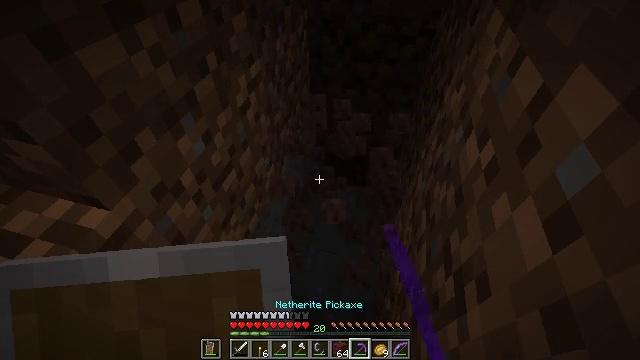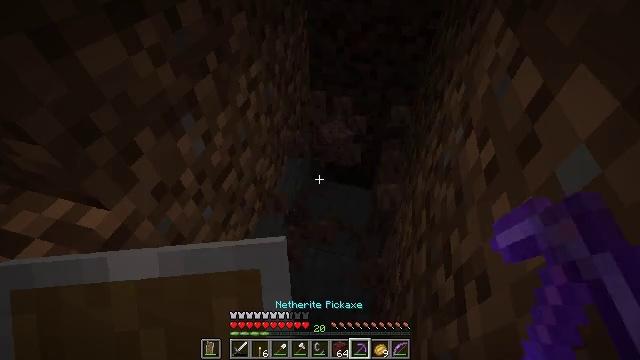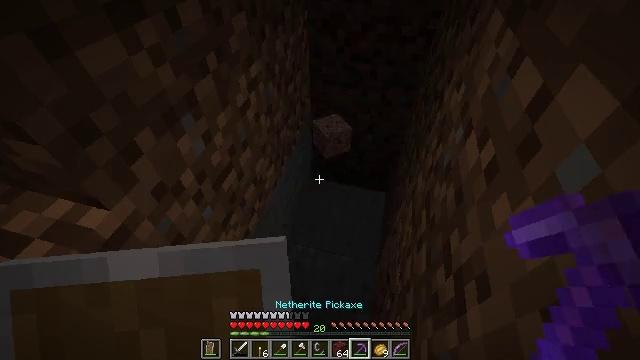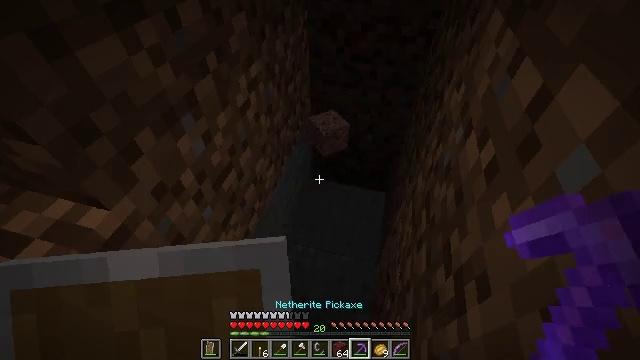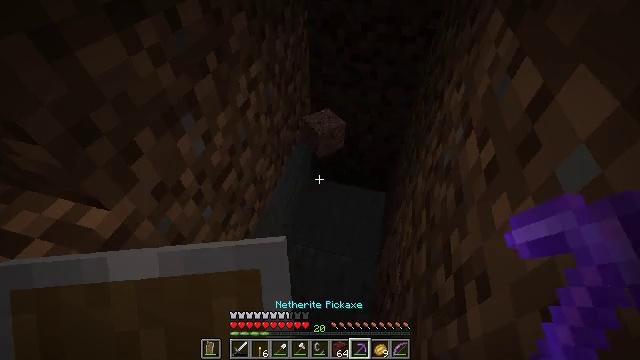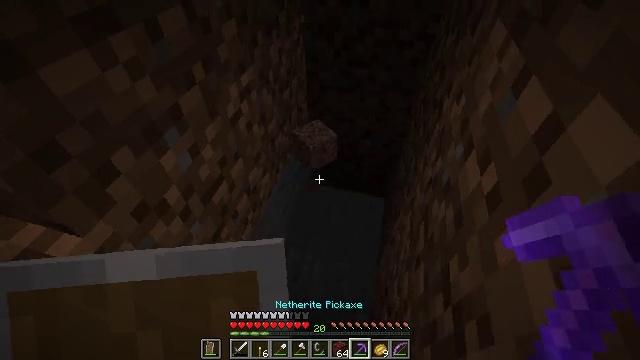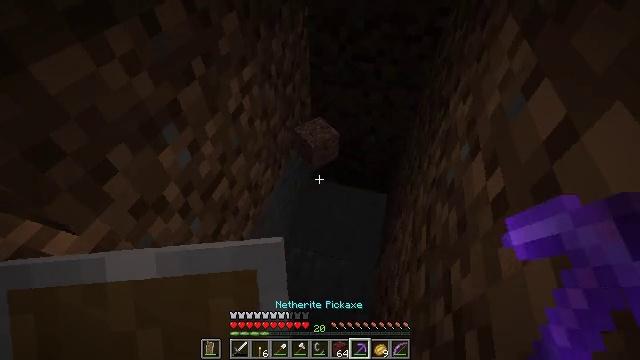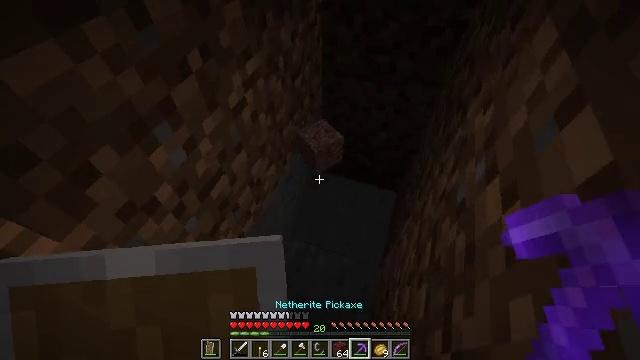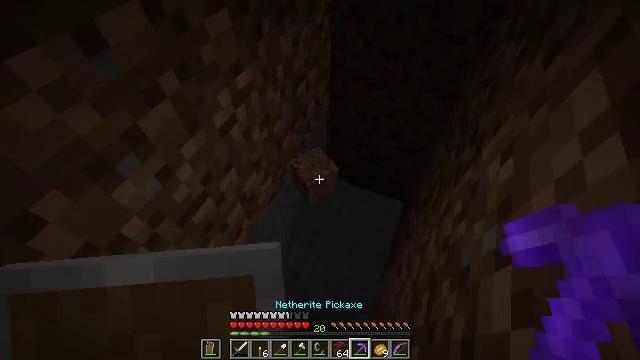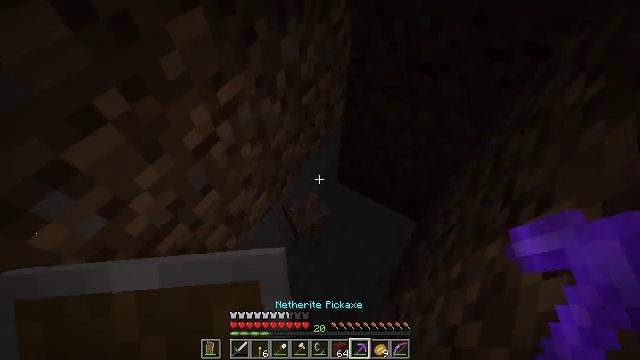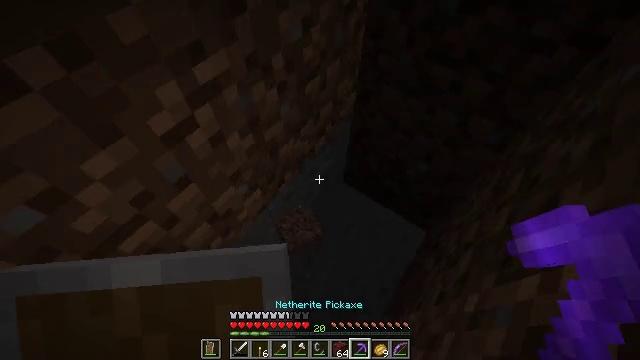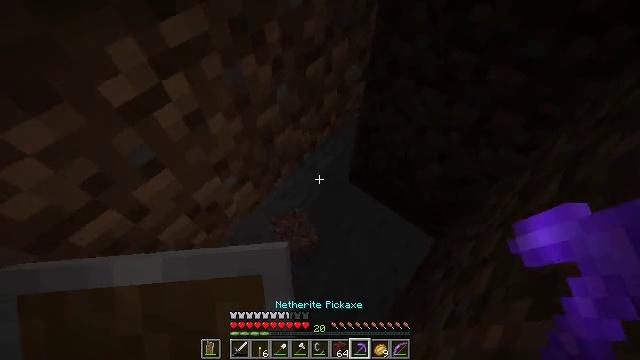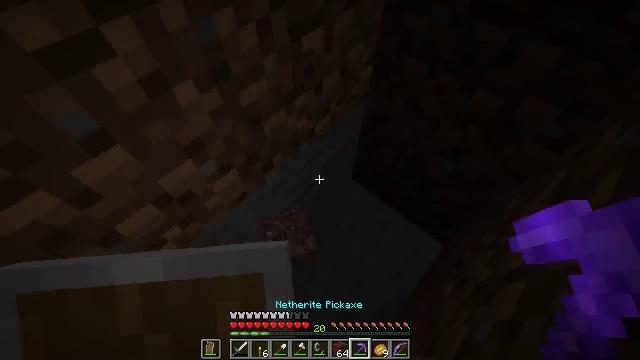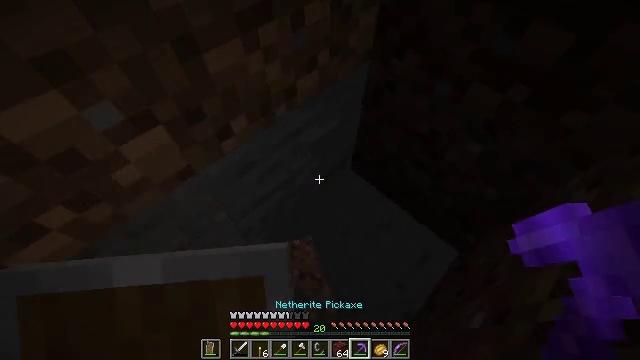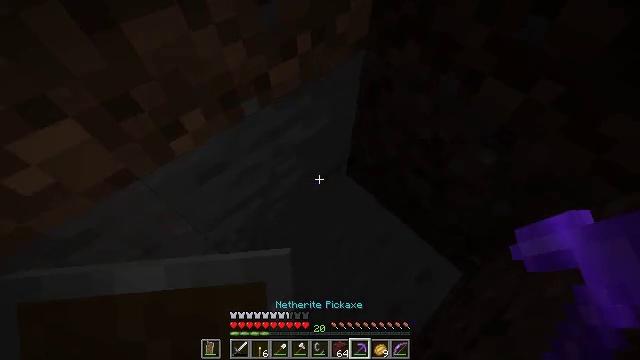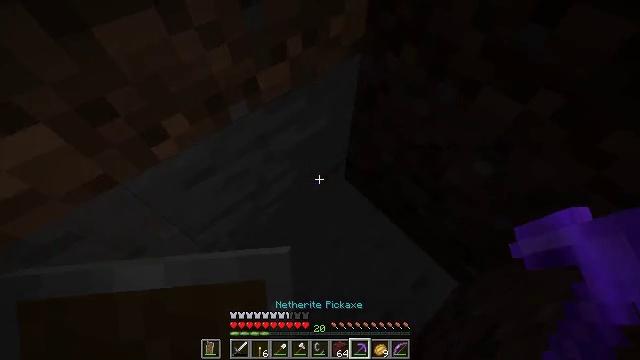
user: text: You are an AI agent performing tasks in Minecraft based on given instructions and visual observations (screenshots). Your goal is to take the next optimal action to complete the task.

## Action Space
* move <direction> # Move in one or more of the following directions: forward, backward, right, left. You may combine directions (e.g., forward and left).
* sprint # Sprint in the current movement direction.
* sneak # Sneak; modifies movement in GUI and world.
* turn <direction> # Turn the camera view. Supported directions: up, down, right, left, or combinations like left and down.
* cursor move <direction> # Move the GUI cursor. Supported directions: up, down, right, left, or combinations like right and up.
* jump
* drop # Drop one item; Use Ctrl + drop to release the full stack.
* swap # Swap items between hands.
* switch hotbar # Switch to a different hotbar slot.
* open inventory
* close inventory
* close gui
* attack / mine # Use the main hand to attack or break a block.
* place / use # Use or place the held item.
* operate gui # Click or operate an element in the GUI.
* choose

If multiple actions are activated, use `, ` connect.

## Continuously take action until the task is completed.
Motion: motion action
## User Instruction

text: Mine stone underground.
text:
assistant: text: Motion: no_op
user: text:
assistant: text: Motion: no_op
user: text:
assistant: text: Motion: no_op
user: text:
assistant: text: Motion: no_op
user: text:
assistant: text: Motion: move forward and move right
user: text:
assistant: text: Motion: move forward and move right, turn left and down
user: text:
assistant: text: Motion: move forward and move right, turn left and down
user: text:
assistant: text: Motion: move forward and move right, turn left and down
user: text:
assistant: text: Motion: move forward and move right, turn left and down
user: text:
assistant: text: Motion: move forward and move right, turn left
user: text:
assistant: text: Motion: move right, turn left
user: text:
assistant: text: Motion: move right, turn left
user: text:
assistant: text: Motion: turn left
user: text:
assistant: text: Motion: turn left
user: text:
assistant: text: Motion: turn left, attack / mine
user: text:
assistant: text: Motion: turn left, attack / mine
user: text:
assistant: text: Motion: turn left, attack / mine
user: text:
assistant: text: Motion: turn left, attack / mine
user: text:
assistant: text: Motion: turn left, attack / mine
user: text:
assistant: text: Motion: attack / mine
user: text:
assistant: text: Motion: attack / mine
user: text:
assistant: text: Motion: attack / mine
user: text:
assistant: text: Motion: no_op
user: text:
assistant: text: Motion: move left
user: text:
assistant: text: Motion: move back and move left
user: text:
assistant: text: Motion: move back and move left
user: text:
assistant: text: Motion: move back and move left, turn right
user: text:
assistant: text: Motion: move back, turn right
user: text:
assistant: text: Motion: turn right
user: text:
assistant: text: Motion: turn right